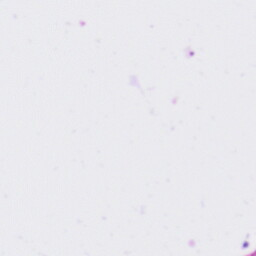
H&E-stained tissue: Tonsil